Aerial crown-view tile of a tropical tree (Barro Colorado Island, Panama), acquired 20250512:
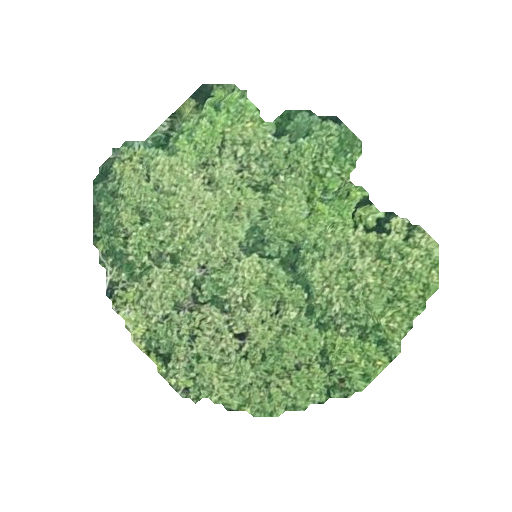
Species: Hieronyma alchorneoides
GBIF accepted scientific name: Hieronyma alchorneoides
Crown area: 116.455 m²